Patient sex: M
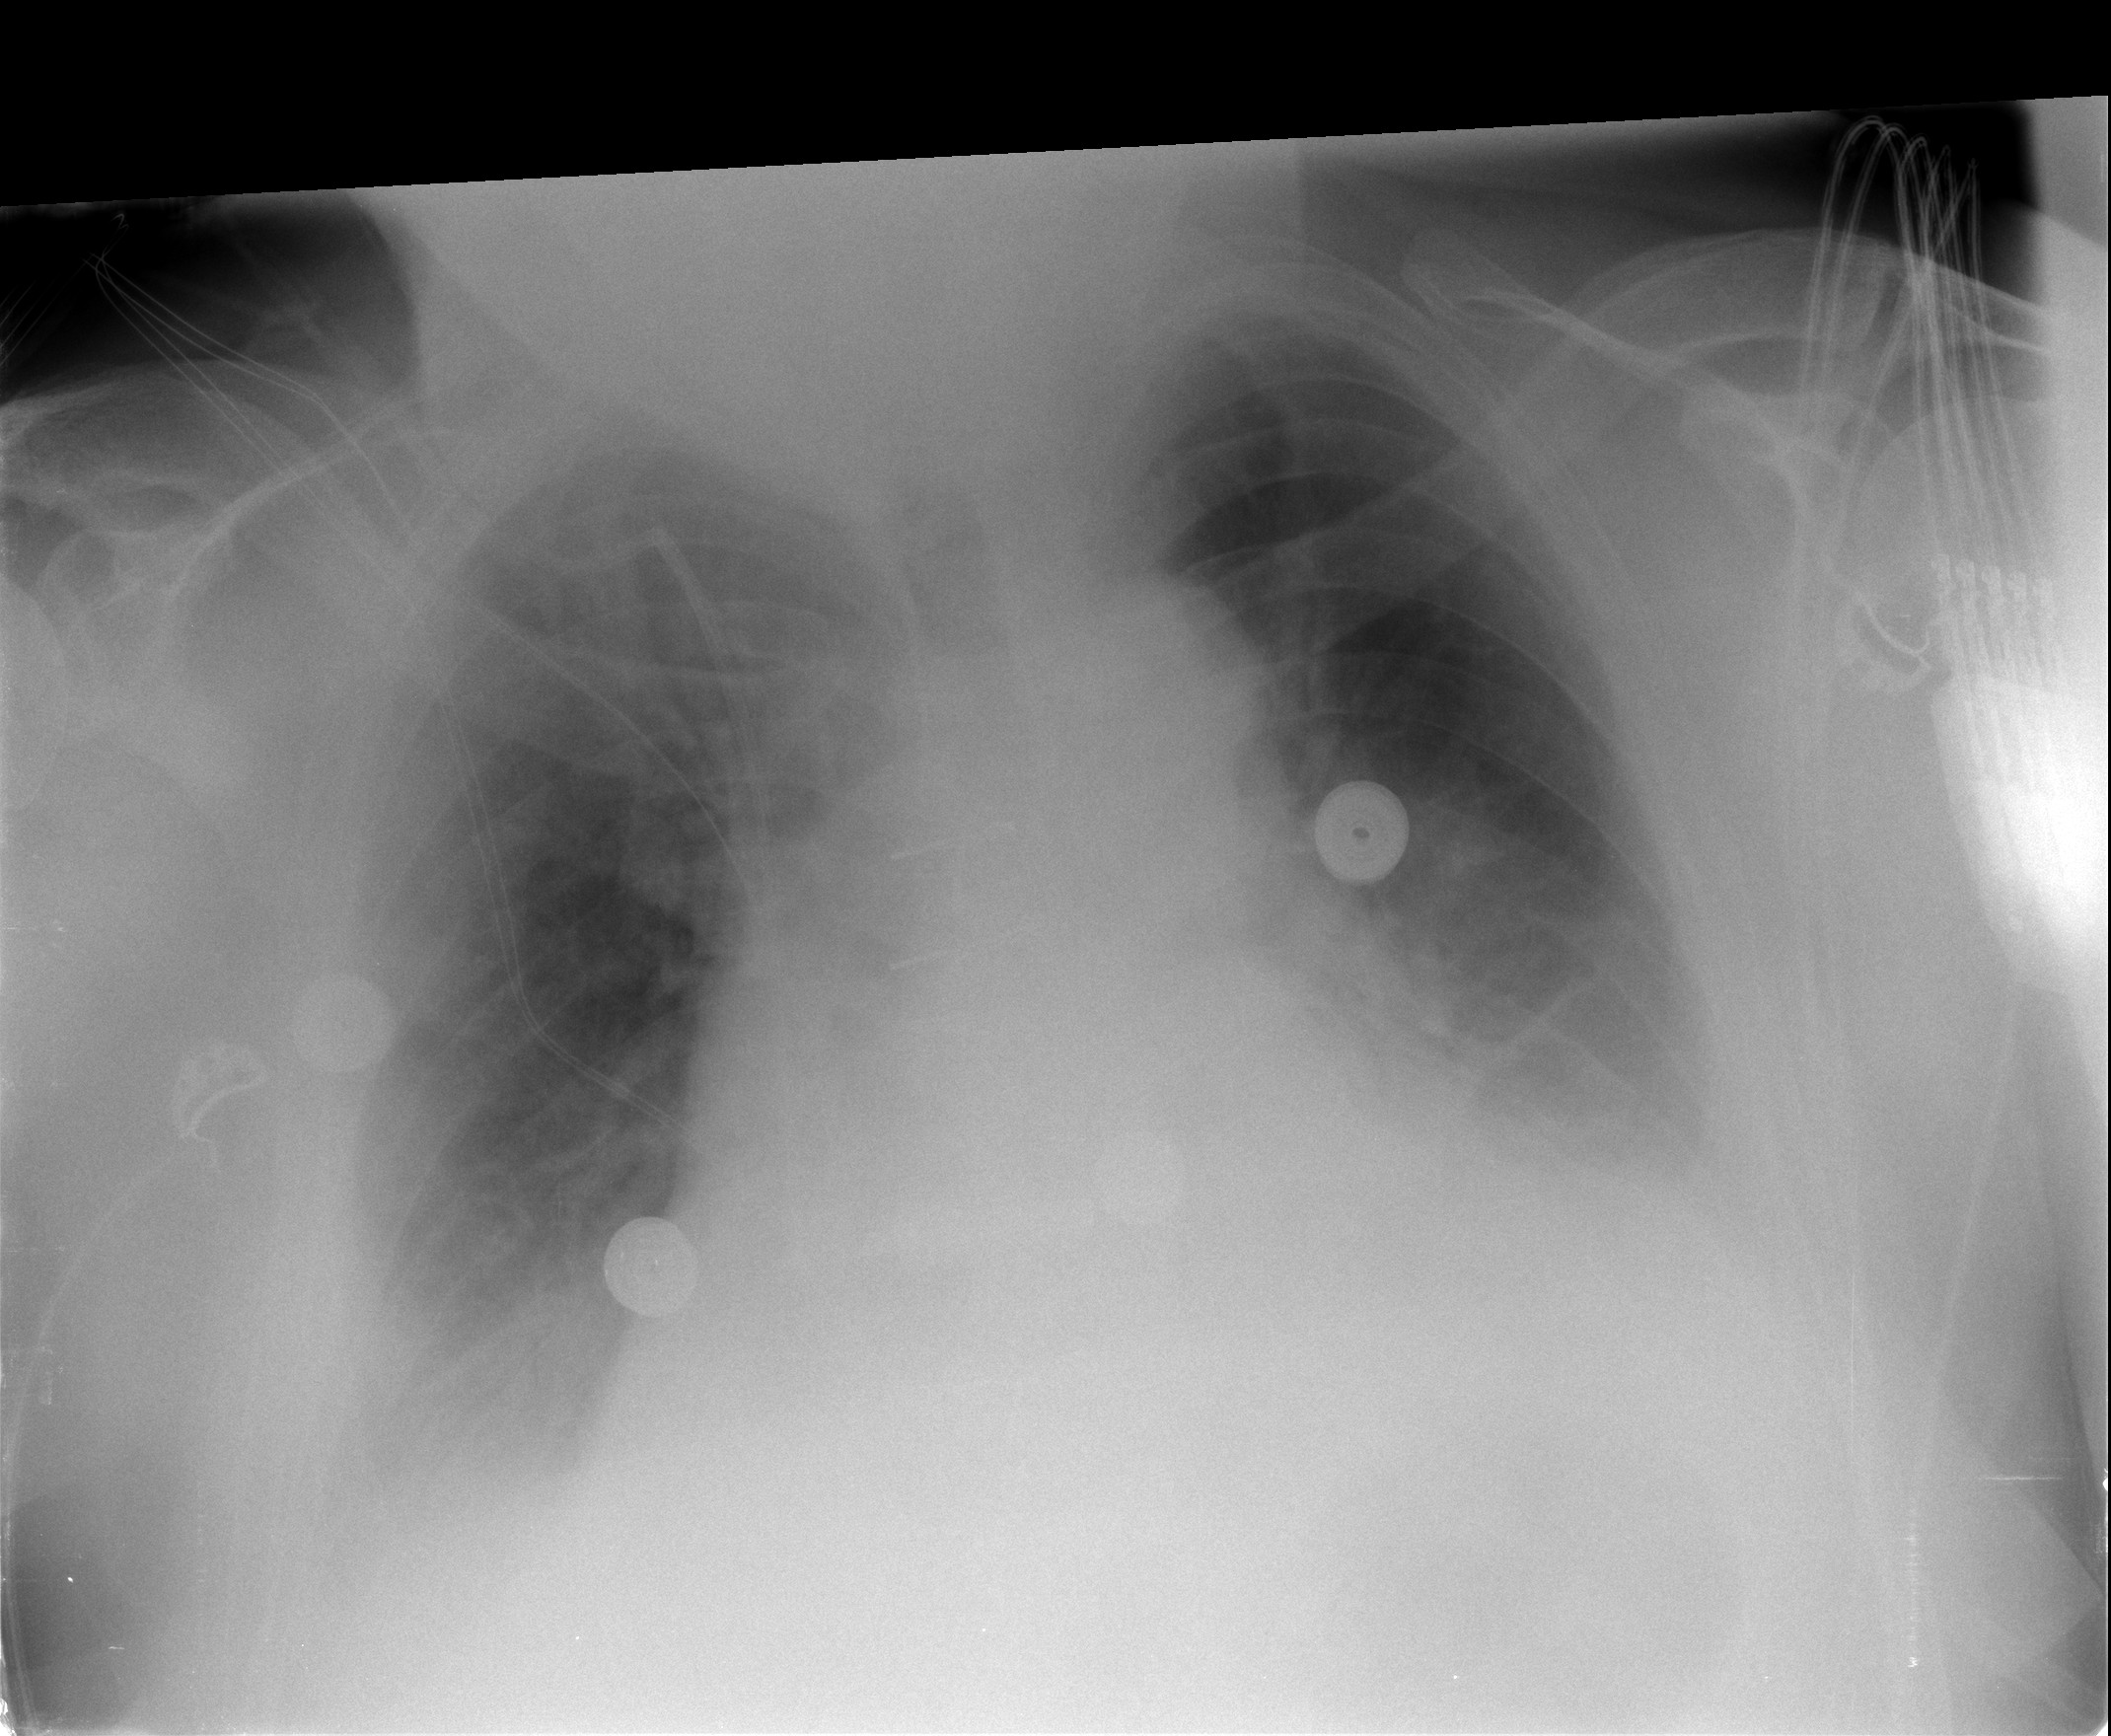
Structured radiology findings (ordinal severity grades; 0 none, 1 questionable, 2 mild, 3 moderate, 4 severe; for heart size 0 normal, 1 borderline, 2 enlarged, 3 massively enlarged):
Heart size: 2
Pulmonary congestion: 2
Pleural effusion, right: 2
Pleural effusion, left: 2
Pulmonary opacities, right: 1
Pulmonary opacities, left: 1
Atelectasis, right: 2
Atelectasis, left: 2